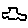
Label: car